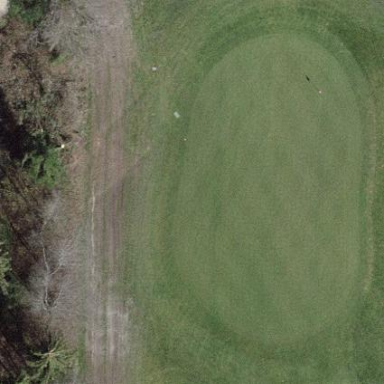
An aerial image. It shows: Golf green.